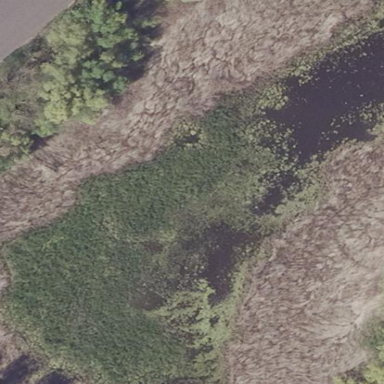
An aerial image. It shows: Pond surrounded by natural water.